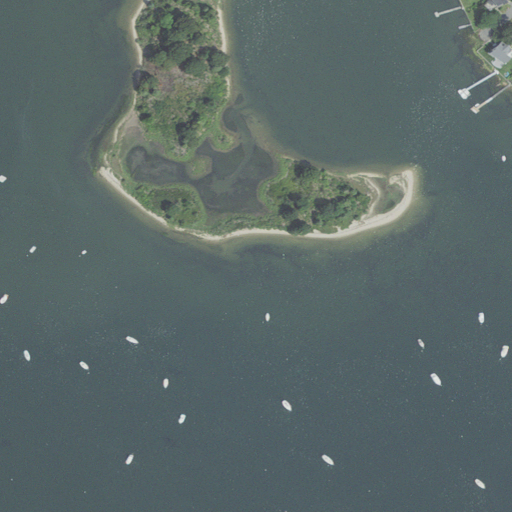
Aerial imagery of island in Massachusetts named Little Island containing open water, herbaceous wetlands, medium intensity development, barren land, and low intensity development